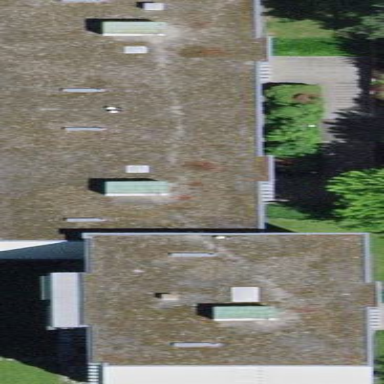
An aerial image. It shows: Flat-roofed apartment building.